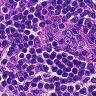
Metastatic tissue present: no